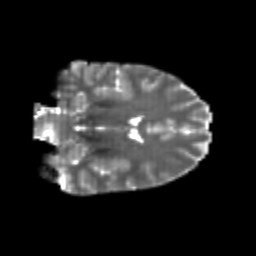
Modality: T2w
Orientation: coronal
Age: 23
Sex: female
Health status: healthy
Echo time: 0.074 s